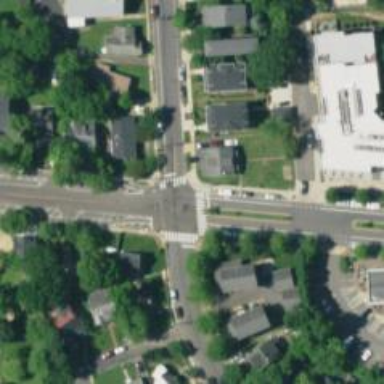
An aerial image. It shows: Pedestrian crossing with zebra markings on the footway.